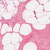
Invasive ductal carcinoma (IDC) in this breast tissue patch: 0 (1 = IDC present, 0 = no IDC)